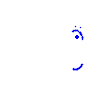
Particle: proton